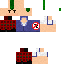
A male human skin with medium skin, wearing brown long hair dressed in a blue tshirt and red pants, featuring a closed mouth.